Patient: sex M, age 55
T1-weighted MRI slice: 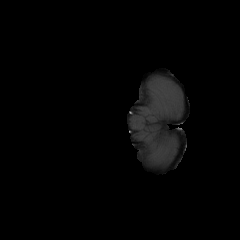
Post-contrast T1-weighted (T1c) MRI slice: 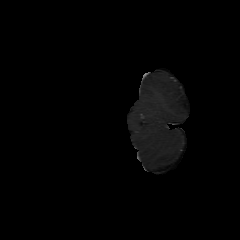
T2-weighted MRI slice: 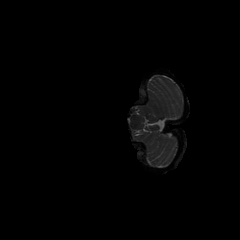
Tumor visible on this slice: no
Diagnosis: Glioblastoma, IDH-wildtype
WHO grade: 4